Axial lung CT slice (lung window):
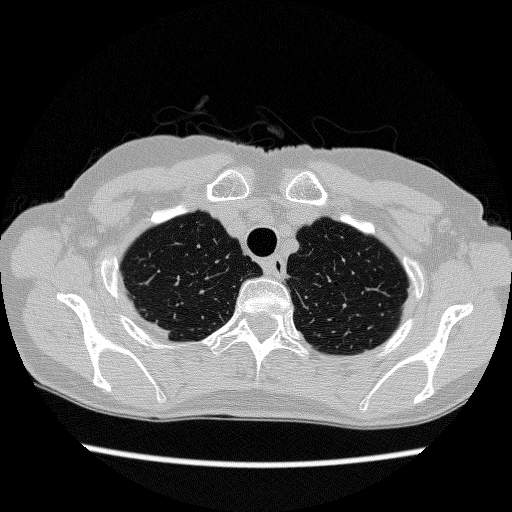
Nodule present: no